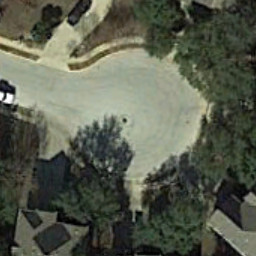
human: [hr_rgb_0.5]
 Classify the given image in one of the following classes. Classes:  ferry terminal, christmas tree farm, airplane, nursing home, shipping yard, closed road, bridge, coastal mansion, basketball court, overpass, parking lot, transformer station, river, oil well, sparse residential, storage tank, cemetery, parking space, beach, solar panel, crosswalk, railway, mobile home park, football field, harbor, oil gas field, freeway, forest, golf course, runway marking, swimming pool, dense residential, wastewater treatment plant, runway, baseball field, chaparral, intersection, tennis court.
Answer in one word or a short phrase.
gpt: closed road